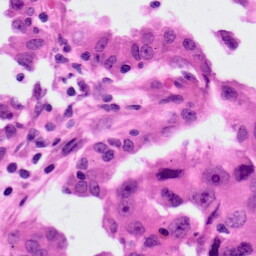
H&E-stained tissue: Lung